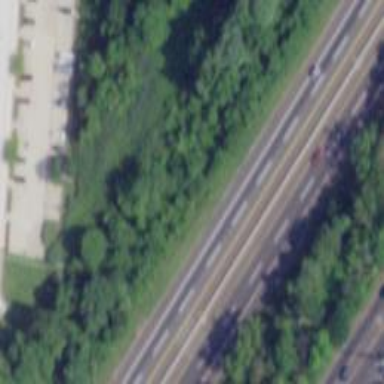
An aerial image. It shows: Urban freeway/expressway with asphalt surface.